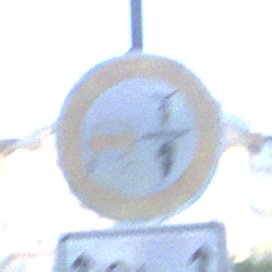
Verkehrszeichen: VerbotUeberholenEinspurigeFahrzeuge
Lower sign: LaengeEinerStrecke2
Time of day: SunriseSunset
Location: Outdoor (Urban)
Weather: PartlyCloudy
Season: NotSpecified
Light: Natural